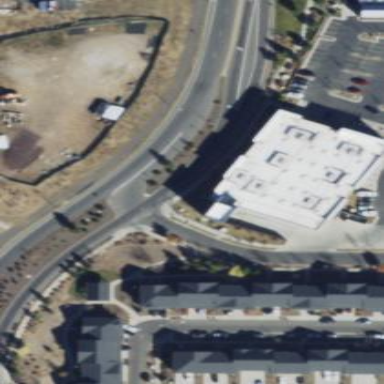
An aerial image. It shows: Outdoor shop located within building.